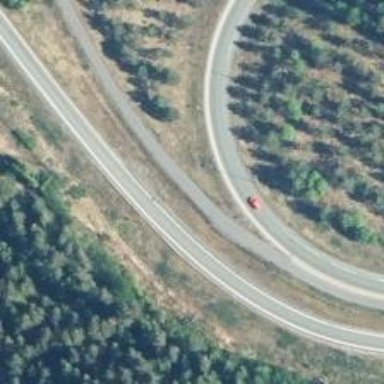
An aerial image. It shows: Asphalt motorway link.